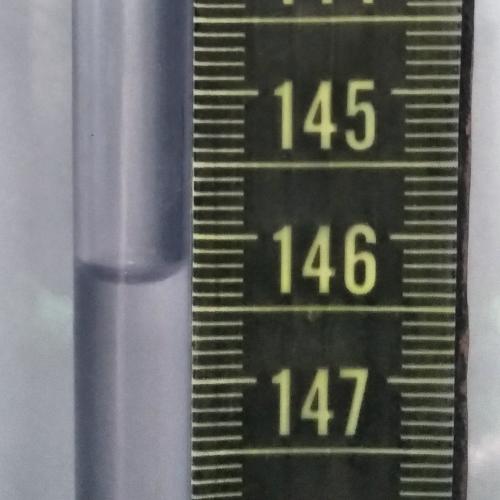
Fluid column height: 146.3 cm